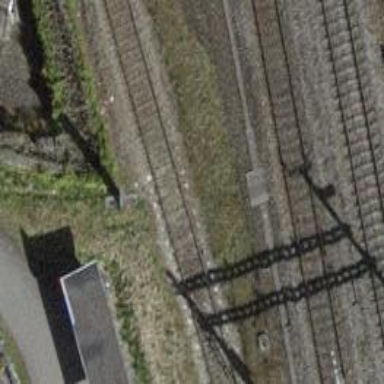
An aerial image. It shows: Single-track railway spur.